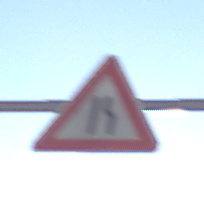
Verkehrszeichen: EinseitigVerengteFahrbahnRechts
Umgebung: Outdoor, Nature
Tageszeit: MorningAfternoon
Wetter: Clear
Licht: Natural
Jahreszeit: NotSpecified
Kontrast: HighContrast